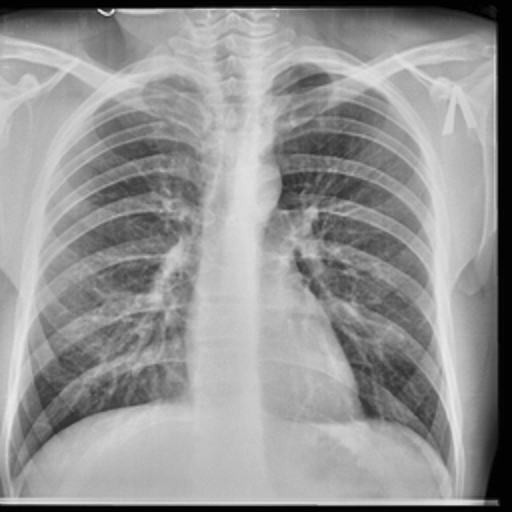
Finding: TUBERCULOSIS